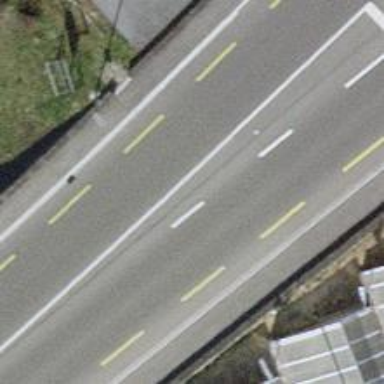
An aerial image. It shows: Primary highway with asphalt surface and designated cycle lane.